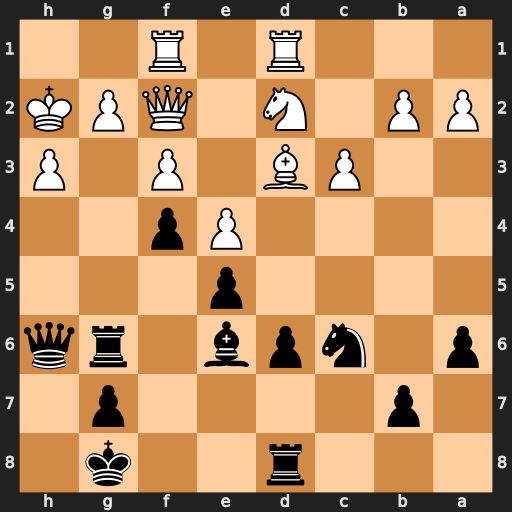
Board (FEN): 3r2k1/1p4p1/p1npb1rq/4p3/4Pp2/2PB1P1P/PP1N1QPK/3R1R2
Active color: b
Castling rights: -
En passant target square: -
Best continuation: Bxh3 gxh3 Rg3 Qxg3 fxg3+